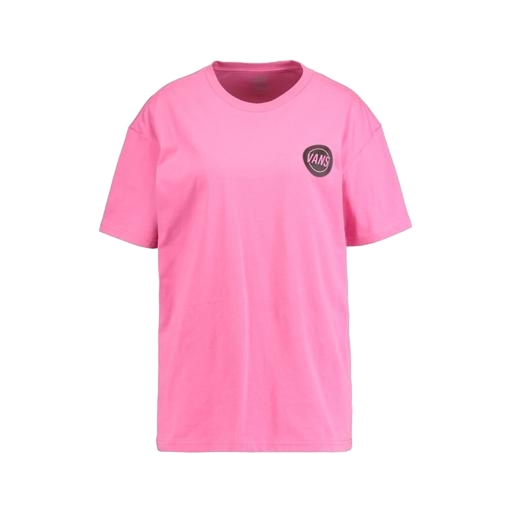
pink graphic t-shirt, pink men's t-shirt, pink hangover club tee, white background